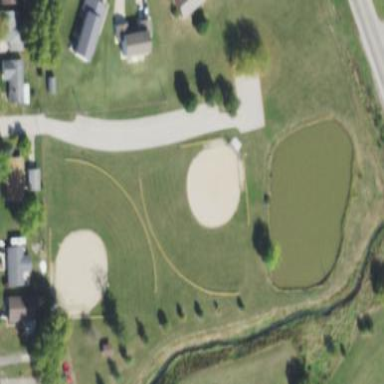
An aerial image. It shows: Baseball pitch for leisure land activities.